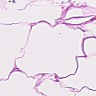
Metastatic tissue present: no